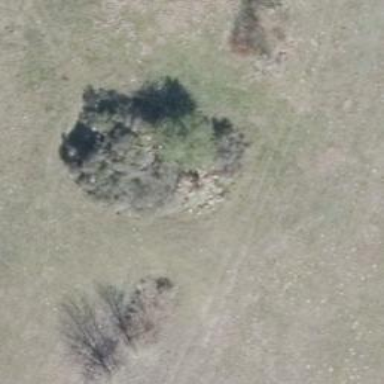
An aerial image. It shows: Patch of scrub vegetation.